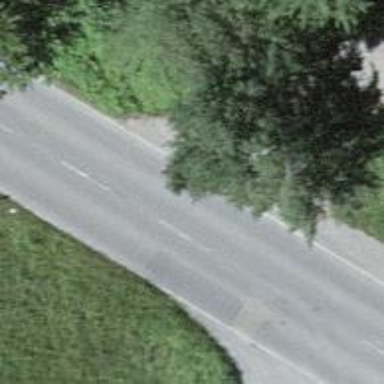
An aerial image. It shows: Road with "give way" sign.